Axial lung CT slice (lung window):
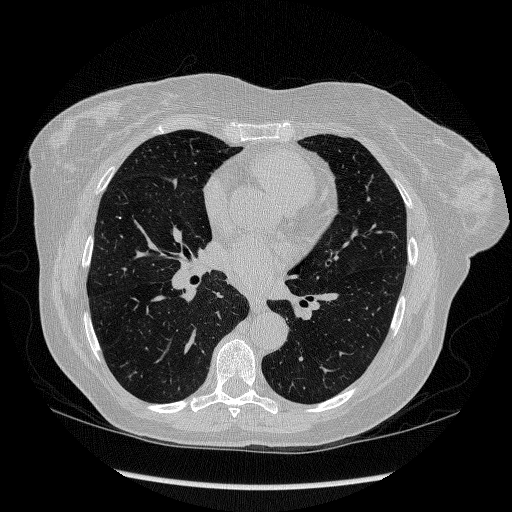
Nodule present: no